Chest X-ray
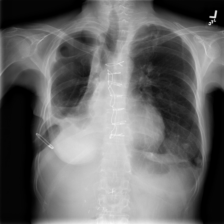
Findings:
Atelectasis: negative
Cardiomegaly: negative
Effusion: negative
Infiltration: negative
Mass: negative
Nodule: negative
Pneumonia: negative
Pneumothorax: negative
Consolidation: negative
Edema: negative
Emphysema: negative
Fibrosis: negative
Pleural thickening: negative
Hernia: negative